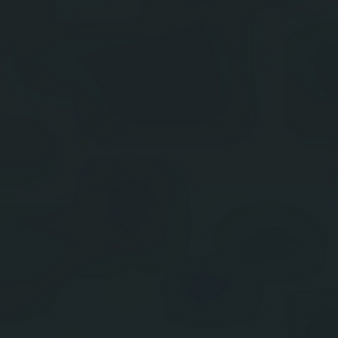
Label: other